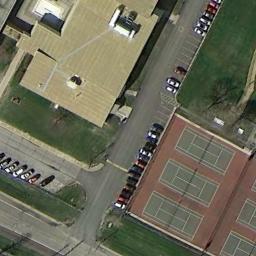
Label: tennis_court